Field crop: maize
Growth stage: 1
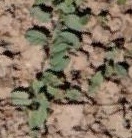
Species: convolvulus